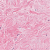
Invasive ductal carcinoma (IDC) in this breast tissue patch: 0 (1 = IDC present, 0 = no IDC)